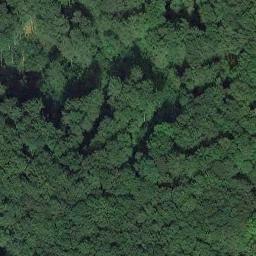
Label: forest